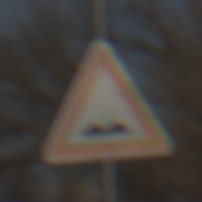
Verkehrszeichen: UnebeneFahrbahn
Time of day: MorningAfternoon
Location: Outdoor (Nature)
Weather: PartlyCloudy
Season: NotSpecified
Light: Natural